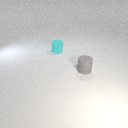
small gray rubber cylinder in front of small cyan rubber cylinder